Question: I'm using an ajax call to print a pdf and email it to user, but the problem is that the data in the pdf is not formatted.
'''
$(document).ready(function() {
$(function() {
$(".submit").click(function() {
$('.simpleCart_items').css({'position:':'relative'});
$('.headerRow div').css({'display':'none'});
$('.item-remove').css({'display':'none'});
$('.itemRow').css({'position':'absolute'}, {'left':'0px'}, {'top':'50px'});
$('.item-name').css({'position':'absolute'}, {'left':'50px'}, {'top':'0px'});
$('item-price').css({'position':'absolute'}, {'left':'150px'}, {'top':'0px'});
$('.item-total').css({'position':'absolute'}, {'left':'250px'}, {'top':'0px'});
var data = $('#yhteystiedot').serializeArray();
data.push( { name: 'cartContent', value: $('#emailedcart').html()});
//alert (data);return false;
$.ajax({
type: "POST",
data: data,
url: "order/order.php",
dataType: "html",
error: function(){ alert("Jotakin meni pahasti pieleen! Yrita uudelleen?");
},
success: function() {
alert("Onnistui");
}
});
return false;
});
});
});
'''
It adds style to the data that is being pushed to the script, but it doesn't look like it should. Here's a screenshot about it:

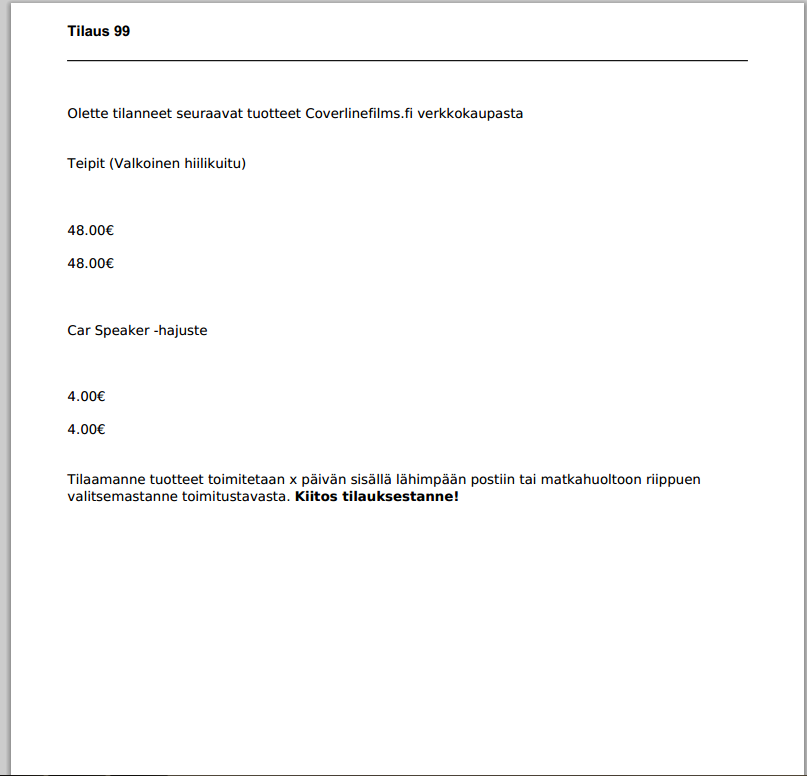
Answer: Sorry, here is the corrected answer.
Use only to work with TCPDF like;
'''
<table style="width: 100px;" cellspacing="0" cellpadding="0">
<tr>
<td style="border: 1px solid #000000; height: 20px; text-align:center; font-weight: bold; font-size: x-large;" colspan=11>
REPORT
</td>
</tr>
'''
Or wrap inside your code like '<style>p{color:red;}</style>'
TCPDF has class issues. Send this HTML data using AJAX. Try like this and comment here.